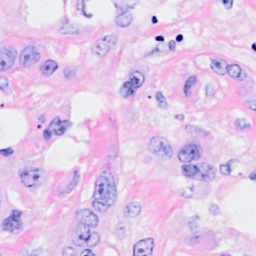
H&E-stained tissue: Breast